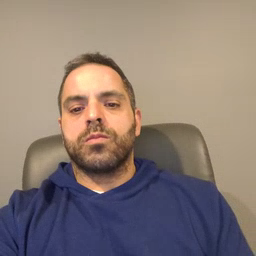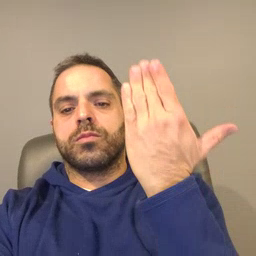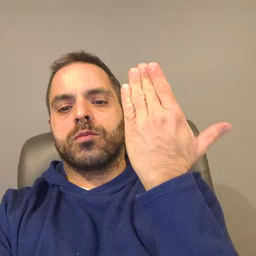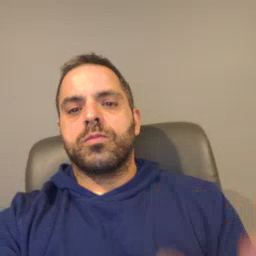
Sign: morning